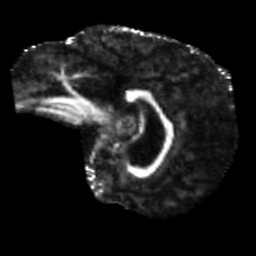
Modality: FA
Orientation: sagittal
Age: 58
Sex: male
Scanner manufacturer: siemens
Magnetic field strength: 3 T
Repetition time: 5.25 s
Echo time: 0.08 s